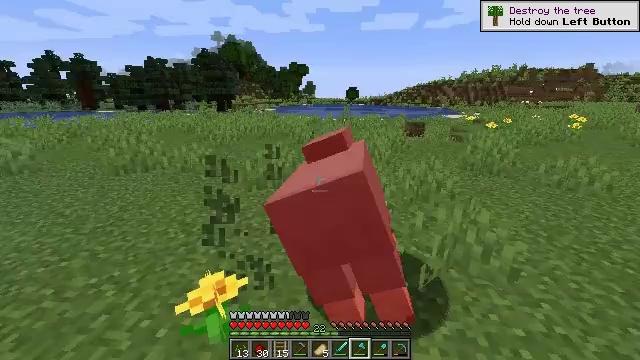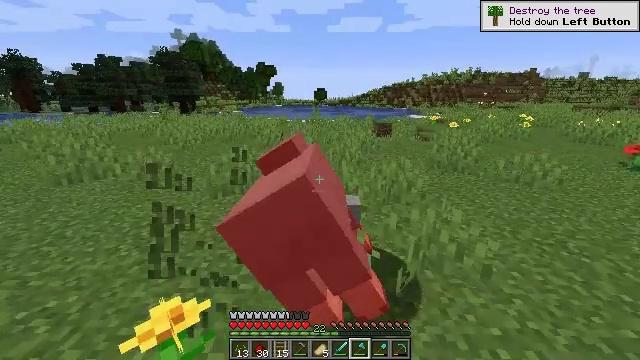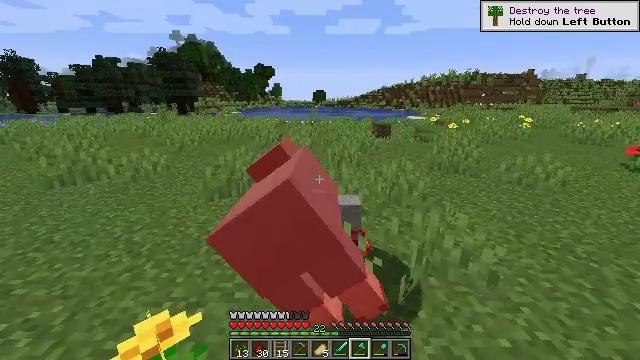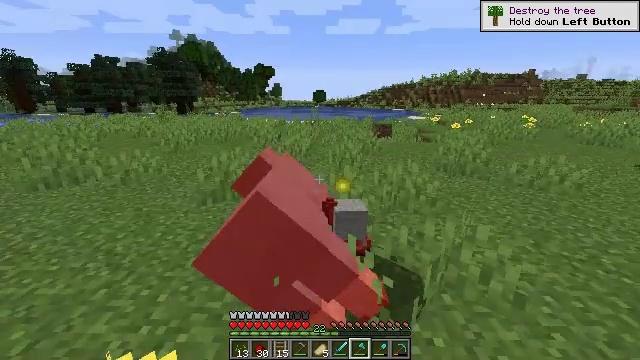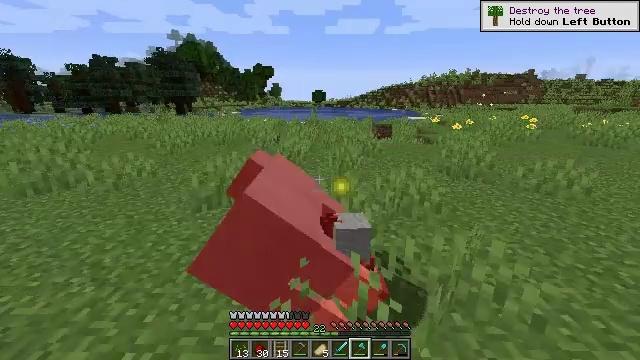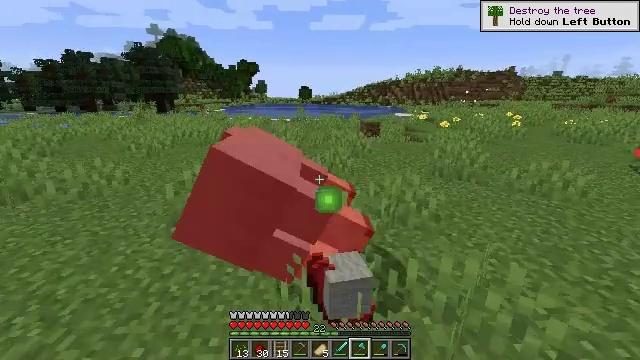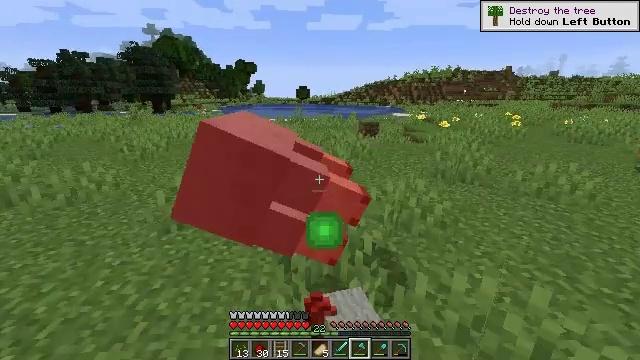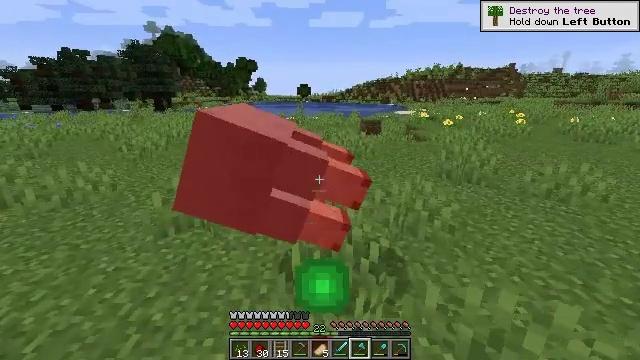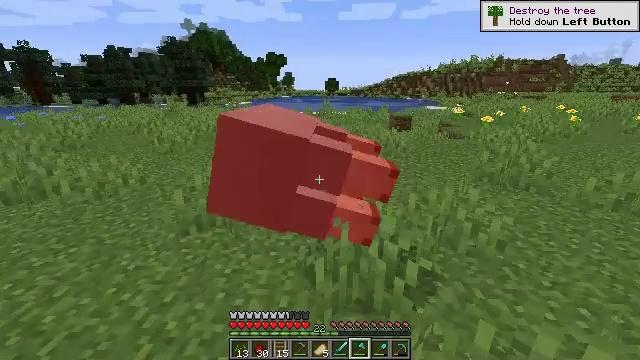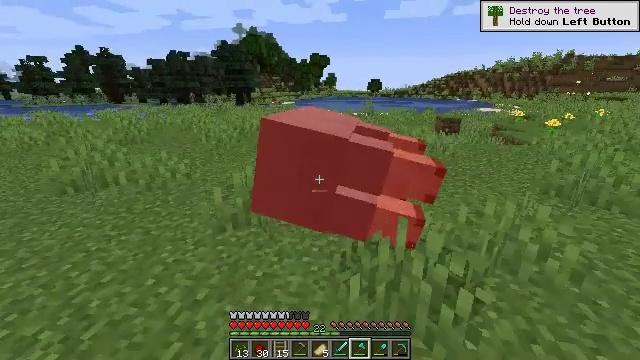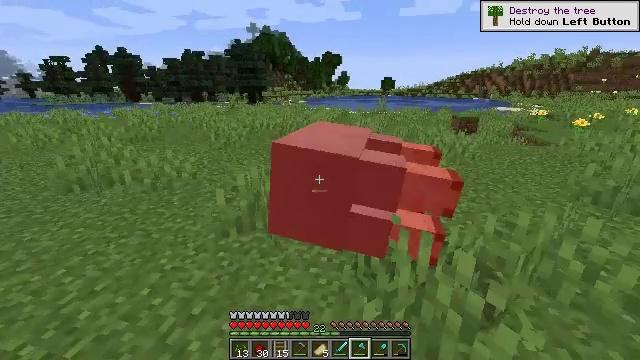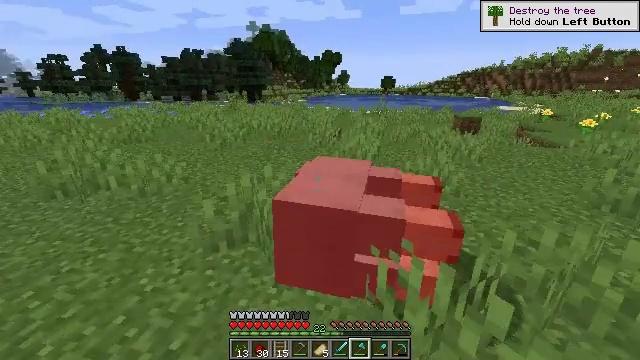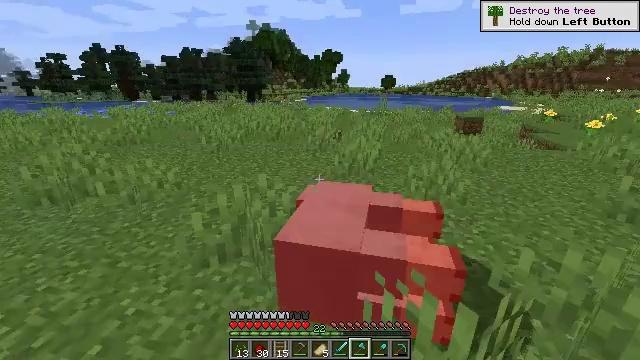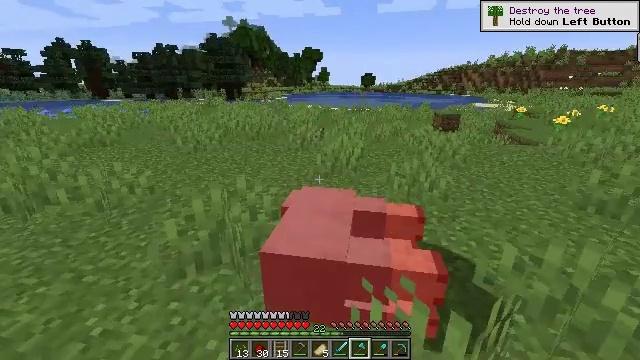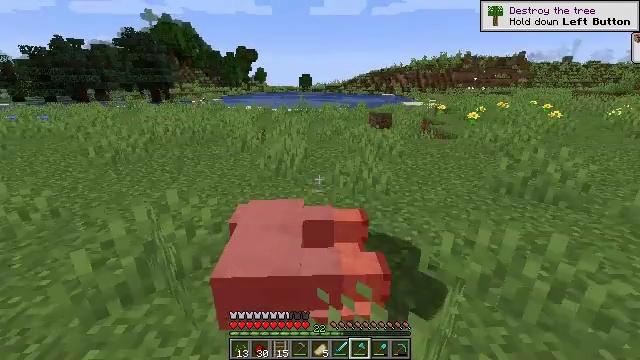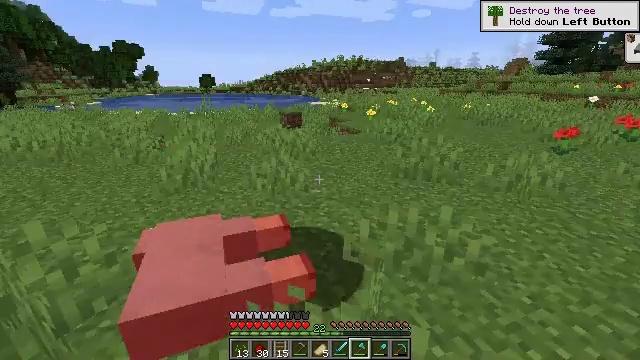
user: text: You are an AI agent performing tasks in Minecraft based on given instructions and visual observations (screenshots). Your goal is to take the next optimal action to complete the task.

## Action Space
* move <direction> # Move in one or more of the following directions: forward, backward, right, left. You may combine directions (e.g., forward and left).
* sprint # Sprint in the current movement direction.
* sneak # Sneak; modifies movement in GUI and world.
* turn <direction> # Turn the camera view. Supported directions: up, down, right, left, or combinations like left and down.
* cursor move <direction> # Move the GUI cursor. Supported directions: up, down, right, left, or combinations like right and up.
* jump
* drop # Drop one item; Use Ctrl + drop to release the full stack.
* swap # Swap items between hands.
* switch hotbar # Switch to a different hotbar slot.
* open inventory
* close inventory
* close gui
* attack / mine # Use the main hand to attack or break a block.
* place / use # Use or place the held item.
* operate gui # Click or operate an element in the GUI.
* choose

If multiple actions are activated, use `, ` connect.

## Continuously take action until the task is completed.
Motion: motion action
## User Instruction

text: Pick up the dandelion.
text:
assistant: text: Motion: move forward, turn right, attack / mine
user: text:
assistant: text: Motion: move forward, attack / mine
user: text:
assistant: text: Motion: move forward, attack / mine
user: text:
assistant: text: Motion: move forward, attack / mine
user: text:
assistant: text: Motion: move forward, turn right
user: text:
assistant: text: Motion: move forward, attack / mine
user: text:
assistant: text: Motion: move forward, attack / mine
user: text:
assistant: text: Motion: move forward, turn left and down, attack / mine
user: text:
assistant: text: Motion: move forward, turn left
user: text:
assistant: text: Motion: move forward, turn left
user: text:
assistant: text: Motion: move forward
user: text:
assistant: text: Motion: move forward
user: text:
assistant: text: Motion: turn right
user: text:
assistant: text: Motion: turn right
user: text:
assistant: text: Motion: turn right
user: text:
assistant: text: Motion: turn right
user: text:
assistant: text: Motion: move forward, turn right
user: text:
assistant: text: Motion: move forward, turn right
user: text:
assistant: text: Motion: move forward, turn right
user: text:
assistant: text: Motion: move forward, turn right
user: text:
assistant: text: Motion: move forward, turn right
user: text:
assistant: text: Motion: move forward, turn right
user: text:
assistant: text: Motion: move forward
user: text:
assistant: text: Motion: move forward
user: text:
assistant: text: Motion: move forward, sprint
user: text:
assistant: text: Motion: move forward, sprint, turn right
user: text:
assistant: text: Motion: move forward, sprint, turn right
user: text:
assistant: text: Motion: move forward, sprint, turn right
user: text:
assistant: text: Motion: move forward, turn right
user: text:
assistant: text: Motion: move forward, turn right